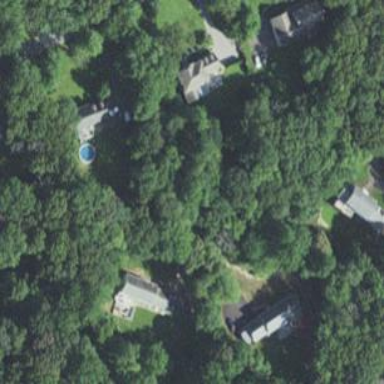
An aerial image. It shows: Residential driveway.